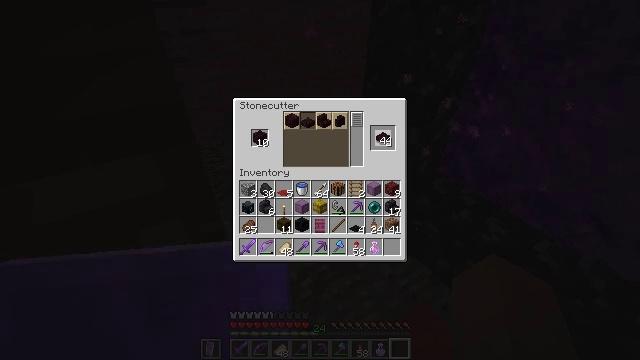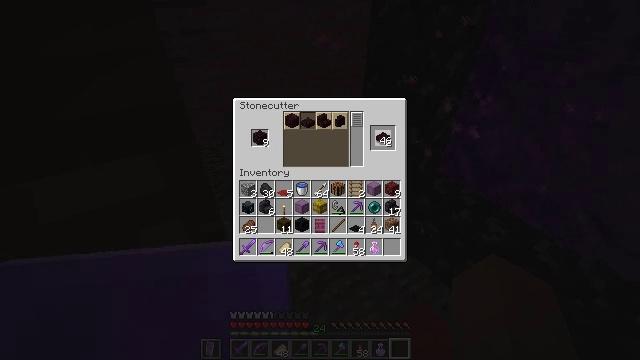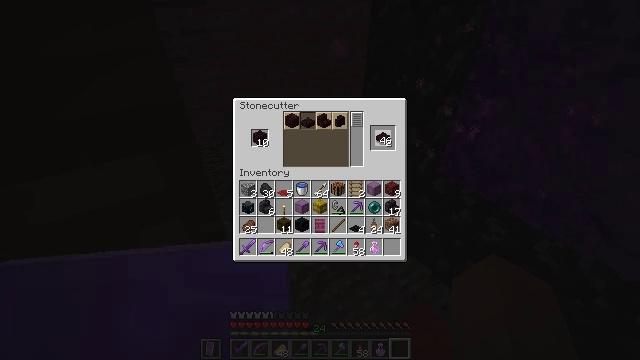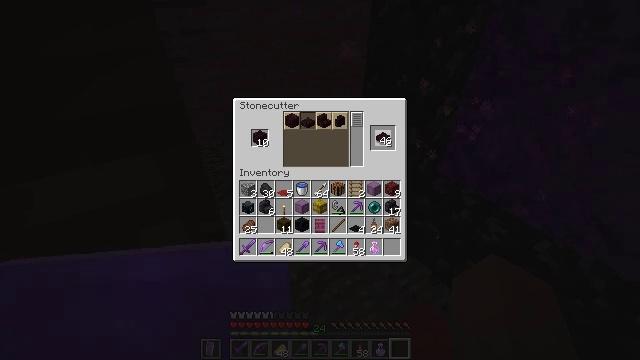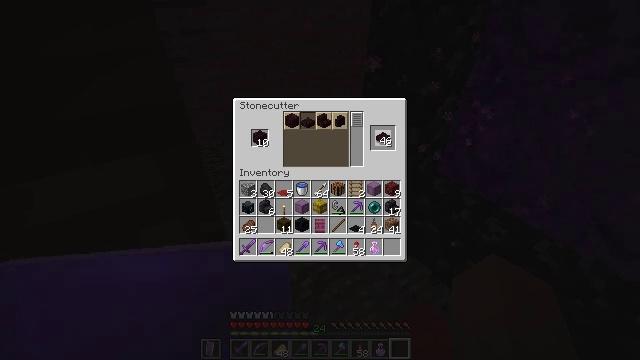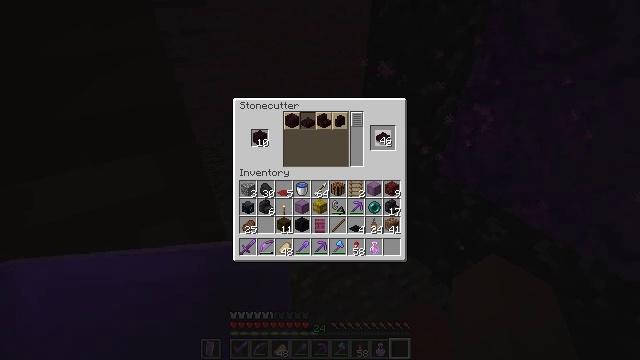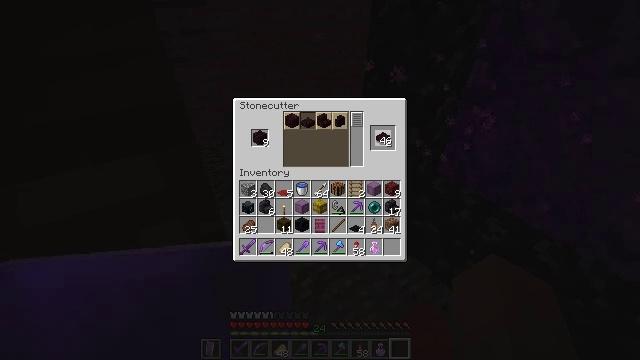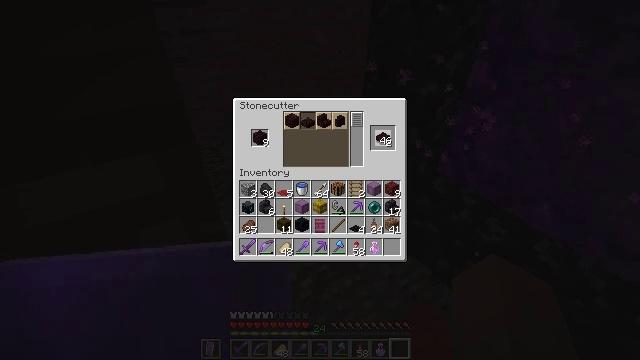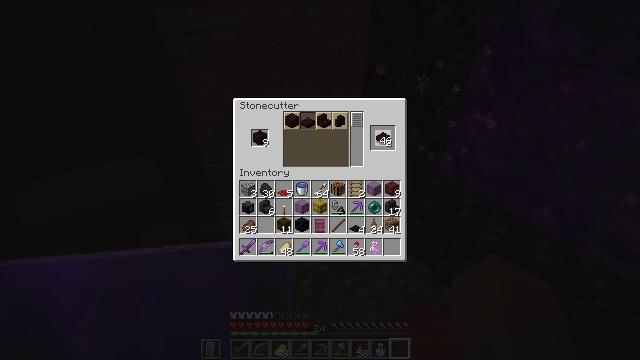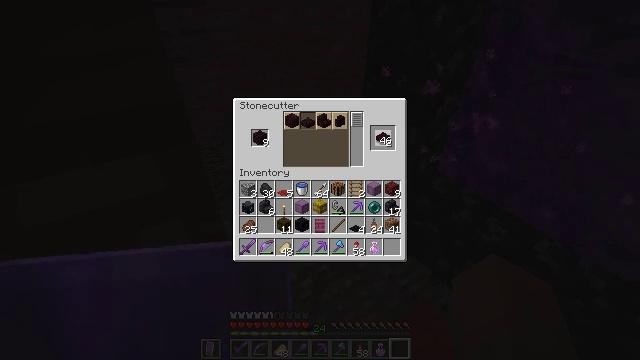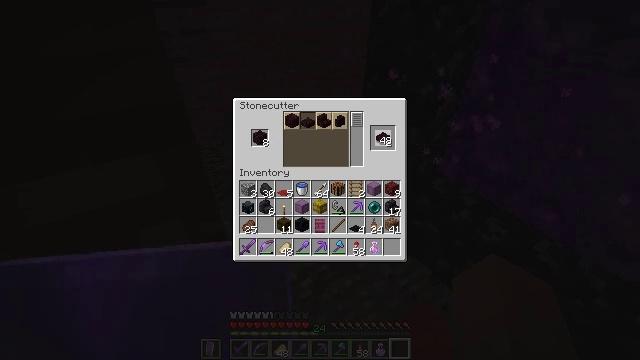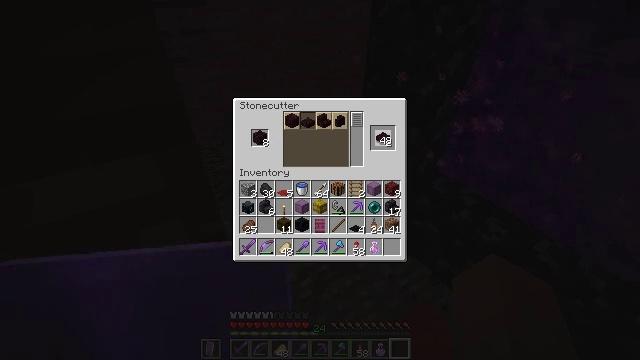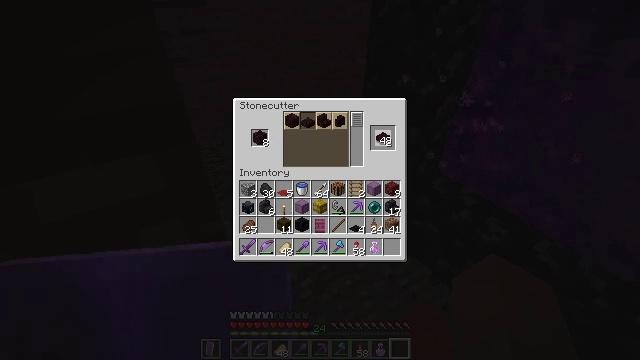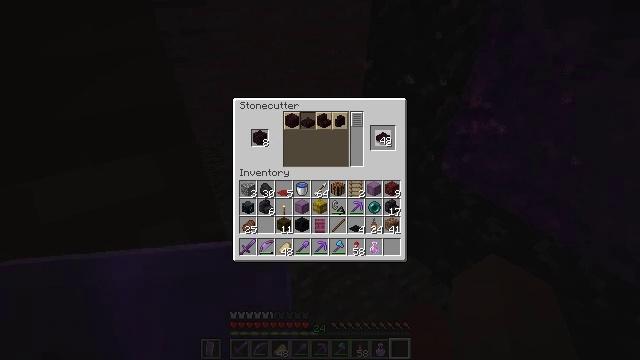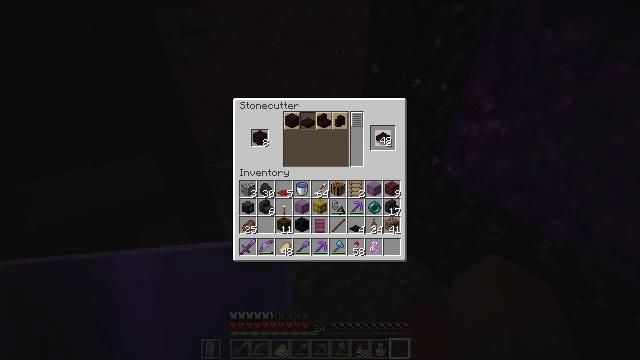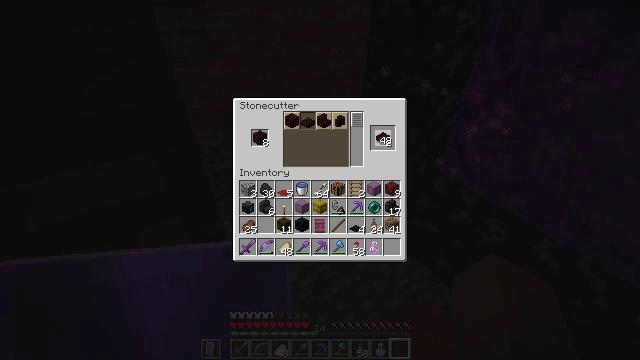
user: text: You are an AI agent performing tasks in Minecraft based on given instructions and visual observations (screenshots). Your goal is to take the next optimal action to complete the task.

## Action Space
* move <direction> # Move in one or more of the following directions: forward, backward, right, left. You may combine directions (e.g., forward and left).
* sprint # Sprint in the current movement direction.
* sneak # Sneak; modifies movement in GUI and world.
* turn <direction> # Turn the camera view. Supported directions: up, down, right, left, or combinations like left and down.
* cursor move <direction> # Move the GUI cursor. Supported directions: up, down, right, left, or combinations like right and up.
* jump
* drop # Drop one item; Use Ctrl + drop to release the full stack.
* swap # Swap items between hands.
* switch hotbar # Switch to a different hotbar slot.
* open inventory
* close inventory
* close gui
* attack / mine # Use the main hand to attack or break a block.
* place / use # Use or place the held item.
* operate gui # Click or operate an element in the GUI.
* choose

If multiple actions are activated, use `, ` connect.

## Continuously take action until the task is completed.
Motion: motion action
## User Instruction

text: Create a nether brick slab with the crafting table.
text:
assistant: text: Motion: no_op
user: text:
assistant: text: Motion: attack / mine
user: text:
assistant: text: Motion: attack / mine
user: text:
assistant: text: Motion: attack / mine
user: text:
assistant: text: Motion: attack / mine
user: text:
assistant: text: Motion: attack / mine
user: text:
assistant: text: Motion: attack / mine
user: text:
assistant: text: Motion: attack / mine
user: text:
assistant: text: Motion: attack / mine
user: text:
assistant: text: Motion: no_op
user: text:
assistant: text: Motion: no_op
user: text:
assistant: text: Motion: no_op
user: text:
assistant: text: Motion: no_op
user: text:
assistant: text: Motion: no_op
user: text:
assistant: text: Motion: attack / mine
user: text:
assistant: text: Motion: attack / mine
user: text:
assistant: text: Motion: attack / mine
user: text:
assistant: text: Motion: no_op
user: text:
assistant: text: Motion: no_op
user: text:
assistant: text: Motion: attack / mine
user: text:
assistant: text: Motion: attack / mine
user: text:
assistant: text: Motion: attack / mine
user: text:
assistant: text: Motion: attack / mine
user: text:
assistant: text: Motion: no_op
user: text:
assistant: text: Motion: no_op
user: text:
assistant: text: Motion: no_op
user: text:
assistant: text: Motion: no_op
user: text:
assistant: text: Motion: no_op
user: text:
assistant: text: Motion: no_op
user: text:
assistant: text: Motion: no_op